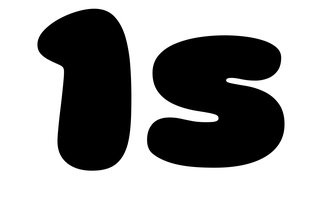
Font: Gluten_Black